Question: I am using the following CSS to modify the color of highlighted text:
'''
*::selection {
background: #000;
color: #fff;
}
*::-moz-selection {
background: #000;
color: #fff;
}
'''
In Chrome when you highlight an unordered list the bullets have the default colors

Example: <URL>
Is this a bug or can you use CSS to fix this?
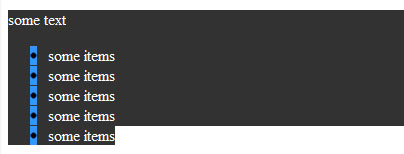
Answer: It doesn't look like '::selection' is going to make it into the spec, so it makes sense that not a lot of attention was paid to this behaviour.
<URL>
> 7.3. BlankThis section intentionally left blank. (This section previously
defined a ::selection pseudo-element.)